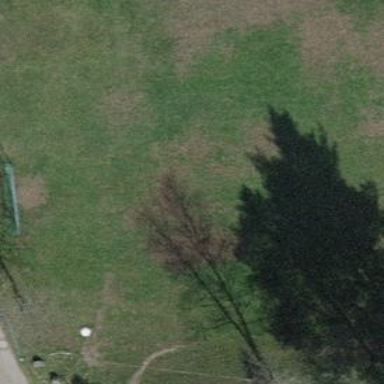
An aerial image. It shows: Soccer pitch with grass surface for leisure land.